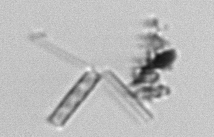
Label: Thalassionema